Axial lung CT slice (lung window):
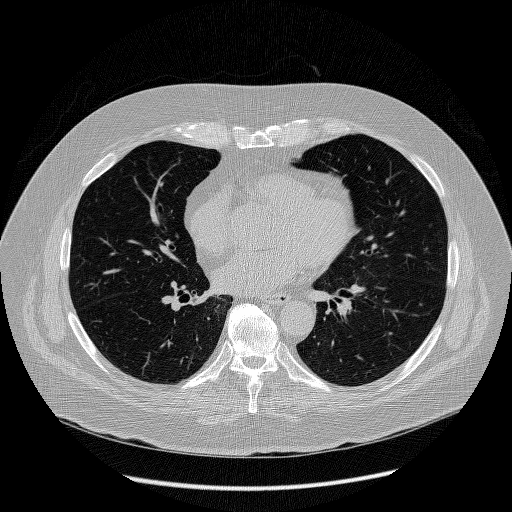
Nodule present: no